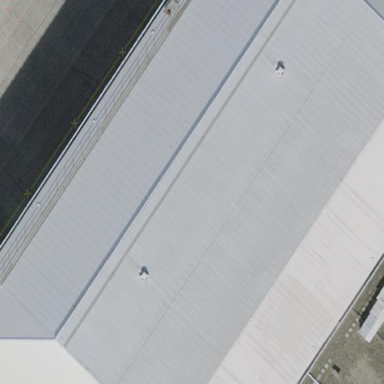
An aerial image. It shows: Hangar.